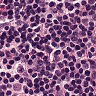
Metastatic tissue present: no